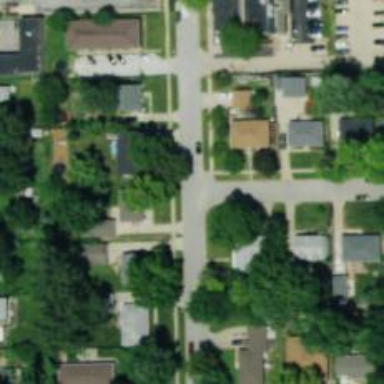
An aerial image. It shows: Smooth asphalt road in residential area.